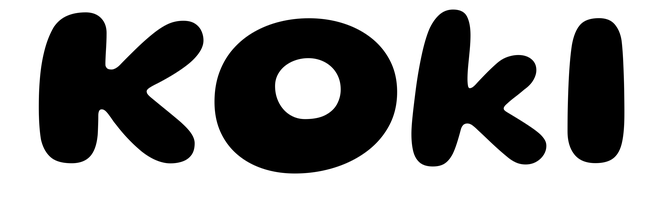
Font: Gluten_Bold